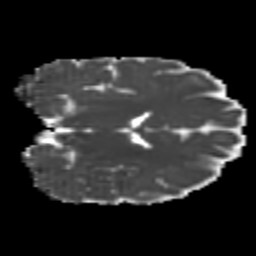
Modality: MD
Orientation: coronal
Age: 24
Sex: female
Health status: healthy
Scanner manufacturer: philips
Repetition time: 7.385 s
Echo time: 0.08599 s